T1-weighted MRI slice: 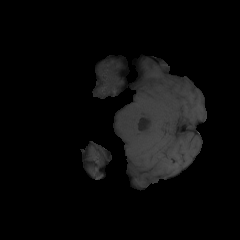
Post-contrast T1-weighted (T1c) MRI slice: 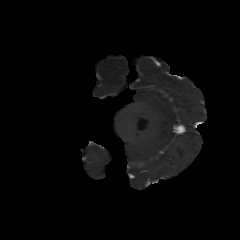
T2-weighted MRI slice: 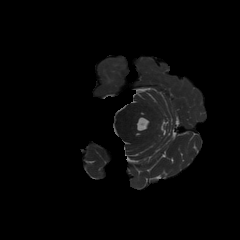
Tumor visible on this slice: yes